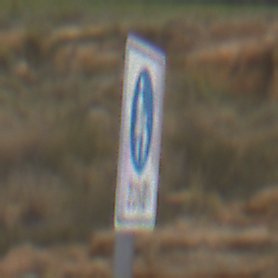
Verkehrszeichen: BeginnFussgaengerzone
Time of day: Midday
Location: Outdoor (Nature)
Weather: Overcast
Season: NotSpecified
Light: Natural